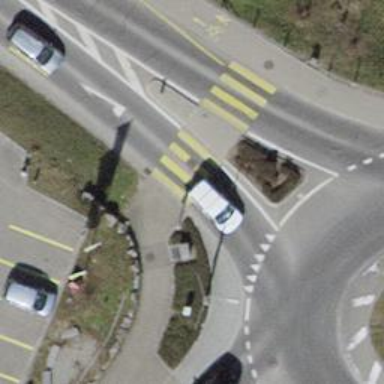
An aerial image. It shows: Zebra crossing with pedestrian island.